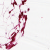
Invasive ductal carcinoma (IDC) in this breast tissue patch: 0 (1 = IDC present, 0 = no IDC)